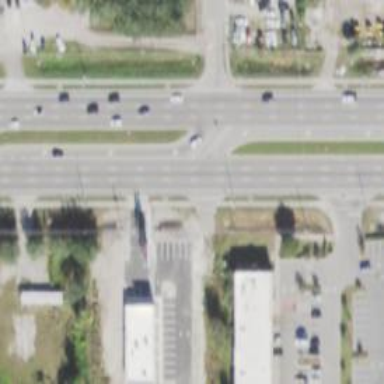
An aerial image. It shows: Trunk link highway.